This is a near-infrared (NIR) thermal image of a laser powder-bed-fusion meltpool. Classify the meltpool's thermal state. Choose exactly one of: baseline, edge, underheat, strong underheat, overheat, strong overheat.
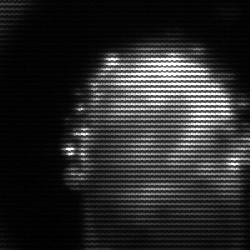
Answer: baseline